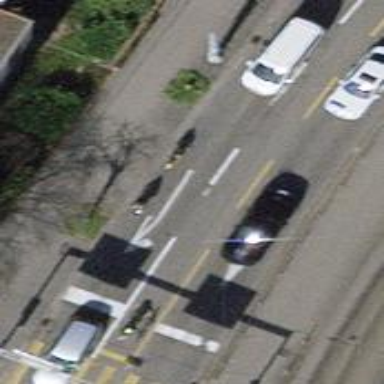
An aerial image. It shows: Traffic signals are in enforcement.